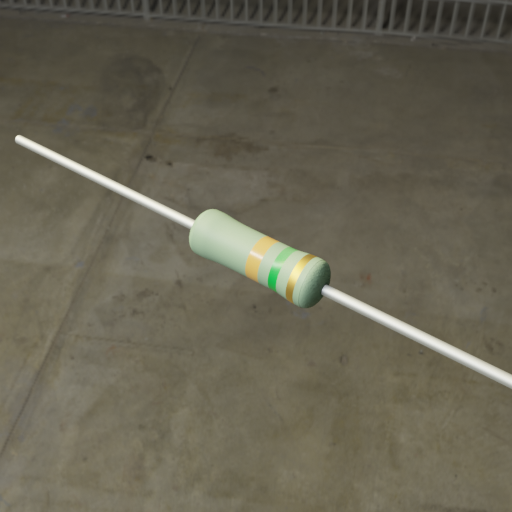
Resistor colour bands (in order): gold, green, gold